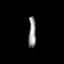
Tissue: lung
Cell type: Smooth muscle cells
Senescence score: 0.5834
Nuclear area (px): 227
Mean DAPI intensity: 144.925